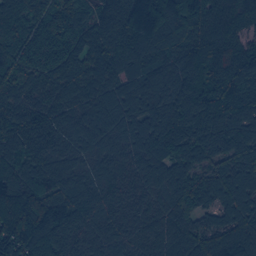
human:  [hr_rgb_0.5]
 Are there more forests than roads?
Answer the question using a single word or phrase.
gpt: yes

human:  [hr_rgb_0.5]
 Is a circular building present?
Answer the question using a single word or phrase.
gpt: no

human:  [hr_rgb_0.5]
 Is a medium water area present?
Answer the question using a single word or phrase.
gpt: no

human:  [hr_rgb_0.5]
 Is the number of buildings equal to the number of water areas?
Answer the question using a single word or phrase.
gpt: no

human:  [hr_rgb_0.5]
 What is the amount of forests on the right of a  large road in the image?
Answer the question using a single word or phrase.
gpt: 0

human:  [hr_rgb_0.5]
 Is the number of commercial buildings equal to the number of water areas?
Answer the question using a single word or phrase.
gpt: no

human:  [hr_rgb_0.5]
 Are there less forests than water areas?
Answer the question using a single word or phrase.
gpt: no

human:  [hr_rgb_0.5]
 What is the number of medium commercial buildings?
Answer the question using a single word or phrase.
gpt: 0

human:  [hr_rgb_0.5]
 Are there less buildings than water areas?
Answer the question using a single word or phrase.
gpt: no

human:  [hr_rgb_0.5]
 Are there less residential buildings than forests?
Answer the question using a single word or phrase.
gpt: yes

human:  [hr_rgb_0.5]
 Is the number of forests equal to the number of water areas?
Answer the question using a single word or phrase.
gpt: no

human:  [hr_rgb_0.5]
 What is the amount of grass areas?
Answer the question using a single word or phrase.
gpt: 11

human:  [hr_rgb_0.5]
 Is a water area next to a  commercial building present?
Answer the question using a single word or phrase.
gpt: no

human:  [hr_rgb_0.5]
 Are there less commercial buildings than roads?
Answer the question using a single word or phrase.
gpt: yes

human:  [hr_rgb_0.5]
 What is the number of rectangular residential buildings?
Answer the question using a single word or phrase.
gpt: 22

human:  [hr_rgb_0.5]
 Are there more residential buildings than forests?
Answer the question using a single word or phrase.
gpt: no

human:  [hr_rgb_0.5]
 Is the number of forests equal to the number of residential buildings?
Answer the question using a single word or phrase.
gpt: no

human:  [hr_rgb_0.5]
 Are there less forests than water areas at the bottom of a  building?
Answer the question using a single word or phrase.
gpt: no

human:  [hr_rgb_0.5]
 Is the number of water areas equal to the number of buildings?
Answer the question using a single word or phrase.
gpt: no

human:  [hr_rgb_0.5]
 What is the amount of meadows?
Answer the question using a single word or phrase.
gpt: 6

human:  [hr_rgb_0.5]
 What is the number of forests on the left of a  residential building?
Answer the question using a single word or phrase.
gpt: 137

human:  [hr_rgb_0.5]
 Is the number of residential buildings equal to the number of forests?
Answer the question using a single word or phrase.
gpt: no

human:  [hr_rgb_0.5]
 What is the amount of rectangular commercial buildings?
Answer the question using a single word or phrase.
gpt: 0

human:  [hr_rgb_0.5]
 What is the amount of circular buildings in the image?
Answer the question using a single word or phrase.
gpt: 0

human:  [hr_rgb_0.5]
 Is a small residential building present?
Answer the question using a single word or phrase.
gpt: yes

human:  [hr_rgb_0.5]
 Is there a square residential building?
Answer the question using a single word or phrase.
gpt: no

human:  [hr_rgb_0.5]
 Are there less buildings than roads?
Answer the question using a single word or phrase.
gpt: yes

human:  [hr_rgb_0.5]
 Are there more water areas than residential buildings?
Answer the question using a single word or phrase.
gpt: no

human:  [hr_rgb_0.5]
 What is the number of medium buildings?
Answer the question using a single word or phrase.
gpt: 0

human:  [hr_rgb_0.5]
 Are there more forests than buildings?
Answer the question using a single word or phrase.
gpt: yes

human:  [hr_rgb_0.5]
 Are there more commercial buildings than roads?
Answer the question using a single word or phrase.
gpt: no

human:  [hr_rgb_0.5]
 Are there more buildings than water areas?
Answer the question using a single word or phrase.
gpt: yes

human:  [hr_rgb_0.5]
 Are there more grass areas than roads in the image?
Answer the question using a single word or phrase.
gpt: no

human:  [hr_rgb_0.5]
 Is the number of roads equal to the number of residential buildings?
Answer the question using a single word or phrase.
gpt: no

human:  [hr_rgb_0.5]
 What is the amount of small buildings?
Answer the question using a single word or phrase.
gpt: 30

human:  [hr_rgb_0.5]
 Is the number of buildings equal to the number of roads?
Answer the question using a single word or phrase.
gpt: no